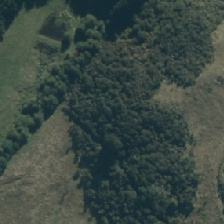
Land cover: manuka_kanuka